Question: Is bigger percentage value in tables with computerisons good or not?

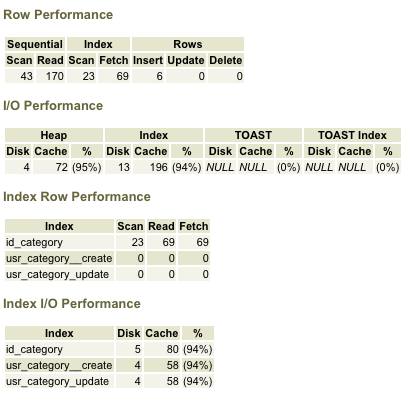
Answer: The bigger - the better. It's a hit-miss ratio.